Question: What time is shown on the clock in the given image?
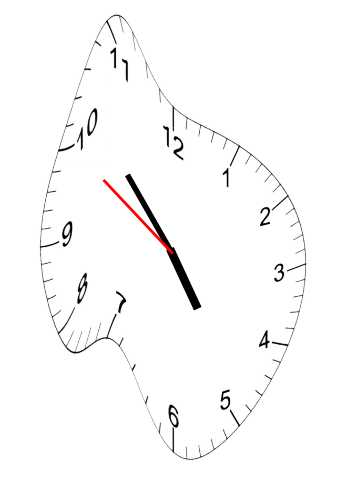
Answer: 04:52:50